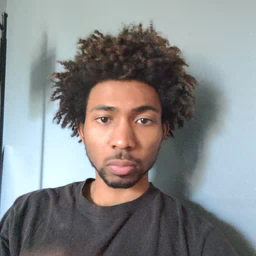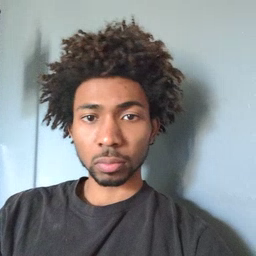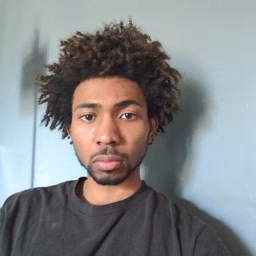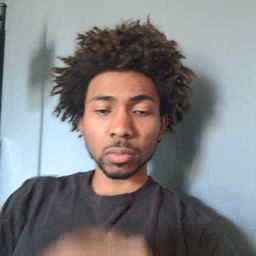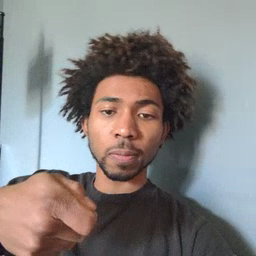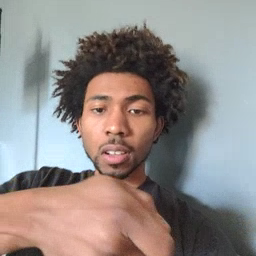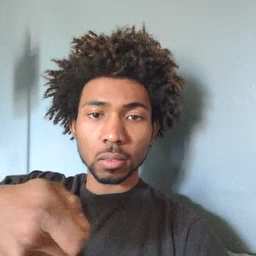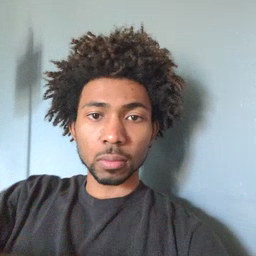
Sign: vacuum